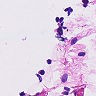
Metastatic tissue present: no